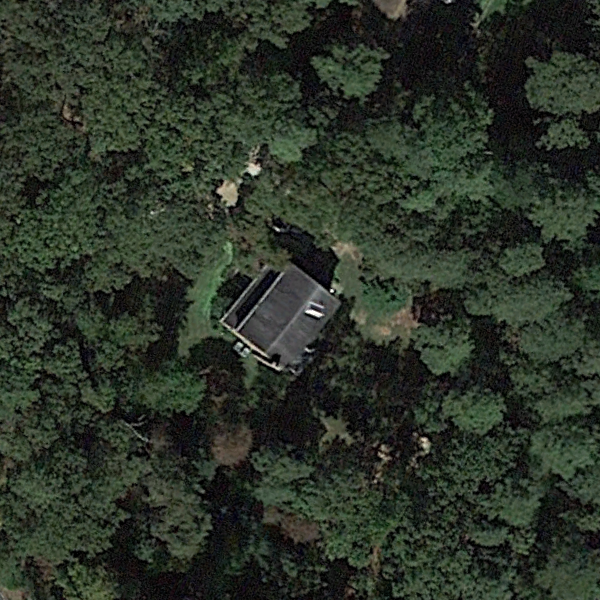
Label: SparseResidential